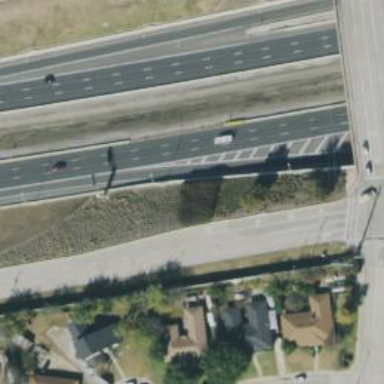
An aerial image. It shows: Secondary road with frontage road alongside.